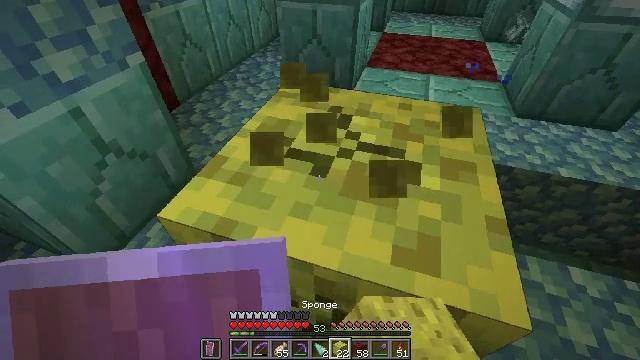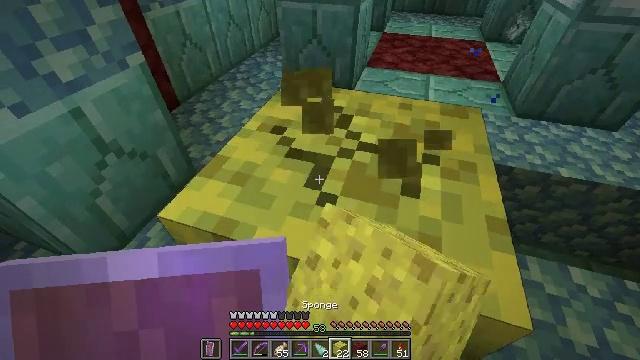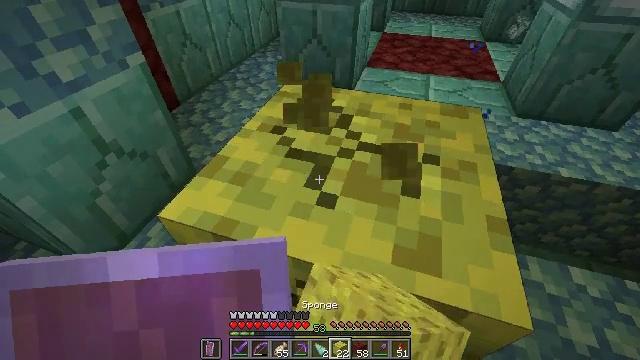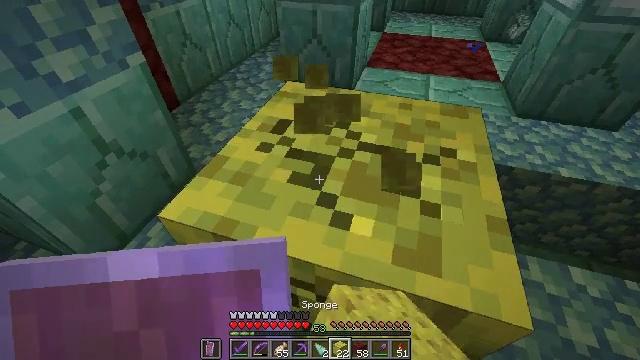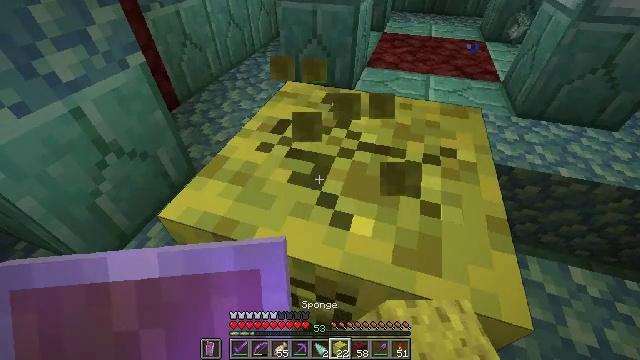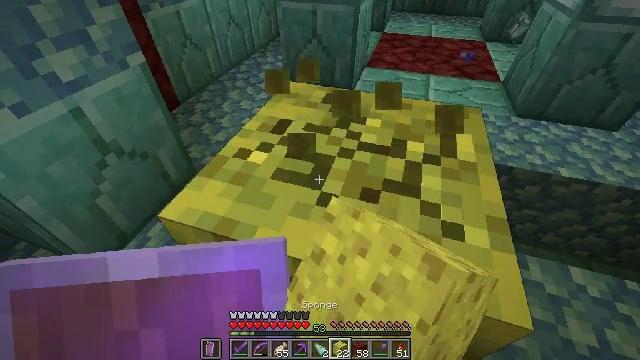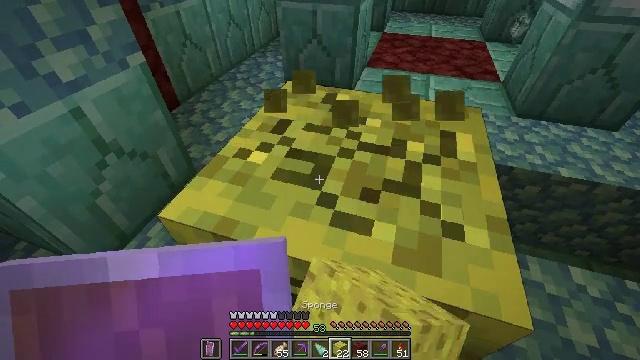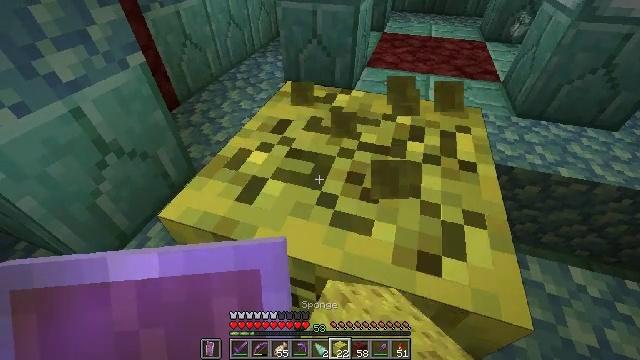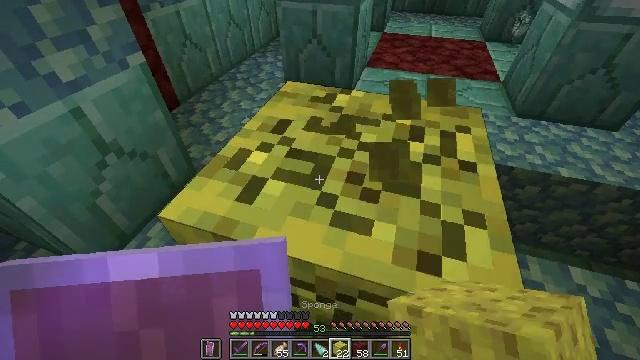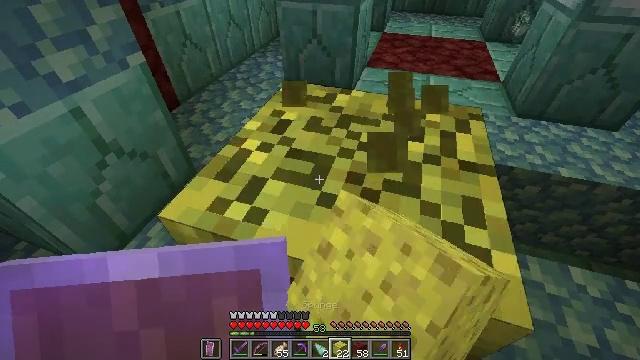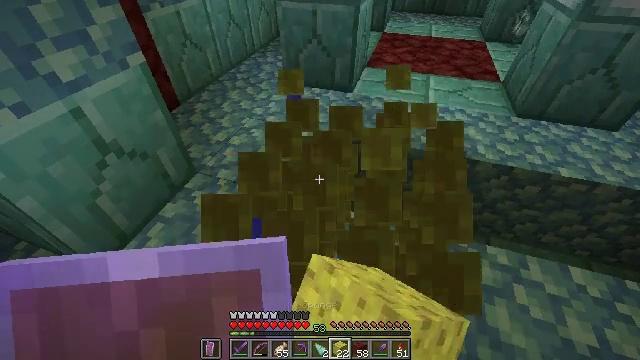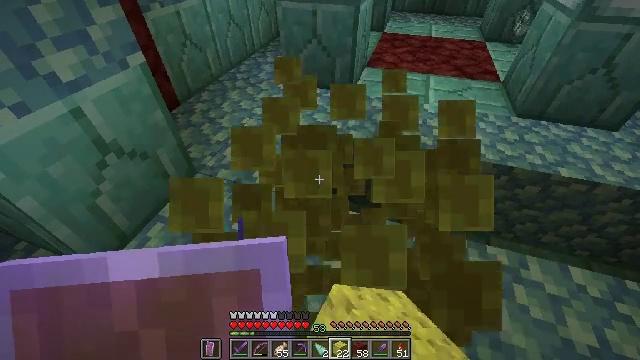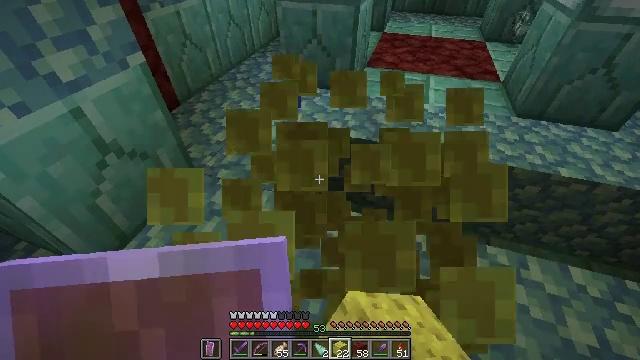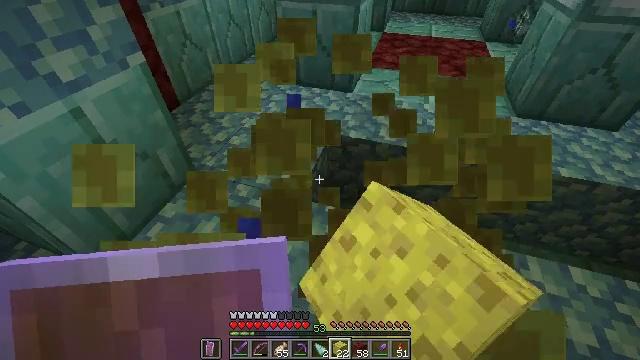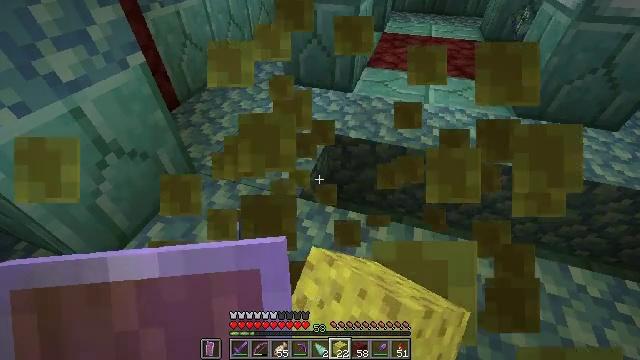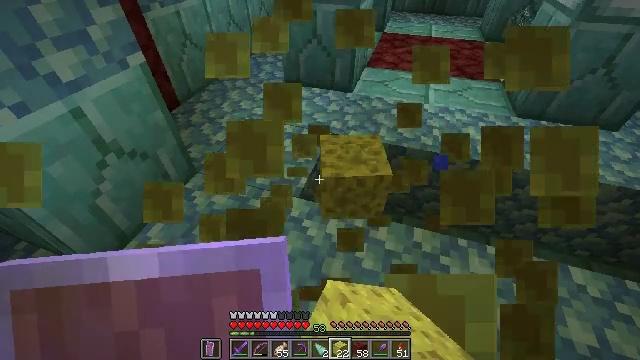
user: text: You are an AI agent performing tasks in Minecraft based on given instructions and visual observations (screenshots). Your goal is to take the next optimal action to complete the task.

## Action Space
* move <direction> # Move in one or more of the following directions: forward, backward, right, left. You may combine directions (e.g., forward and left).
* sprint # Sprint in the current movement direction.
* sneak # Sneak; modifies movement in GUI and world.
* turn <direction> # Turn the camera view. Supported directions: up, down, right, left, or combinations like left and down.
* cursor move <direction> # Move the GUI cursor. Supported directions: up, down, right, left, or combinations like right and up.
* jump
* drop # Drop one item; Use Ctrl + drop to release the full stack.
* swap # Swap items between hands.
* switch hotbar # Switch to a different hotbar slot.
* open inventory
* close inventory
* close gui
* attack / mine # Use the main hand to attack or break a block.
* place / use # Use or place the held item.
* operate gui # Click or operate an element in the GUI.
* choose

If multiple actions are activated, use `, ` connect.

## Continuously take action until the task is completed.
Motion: motion action
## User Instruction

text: Gather a wet sponge from the ocean.
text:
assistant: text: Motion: attack / mine
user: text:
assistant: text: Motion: attack / mine
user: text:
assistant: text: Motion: attack / mine
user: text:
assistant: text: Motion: attack / mine
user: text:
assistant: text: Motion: attack / mine
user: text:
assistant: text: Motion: attack / mine
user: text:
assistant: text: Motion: attack / mine
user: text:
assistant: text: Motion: attack / mine
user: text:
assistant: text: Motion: attack / mine
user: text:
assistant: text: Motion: attack / mine
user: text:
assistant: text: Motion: attack / mine
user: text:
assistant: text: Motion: attack / mine
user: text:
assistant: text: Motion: attack / mine
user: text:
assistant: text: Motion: attack / mine
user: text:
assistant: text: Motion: attack / mine
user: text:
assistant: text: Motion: attack / mine
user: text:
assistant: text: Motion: move forward, attack / mine
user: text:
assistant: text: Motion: move forward, attack / mine
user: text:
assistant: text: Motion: move forward
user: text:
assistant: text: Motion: move forward
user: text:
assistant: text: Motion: move forward
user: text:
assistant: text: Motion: move forward
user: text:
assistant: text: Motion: move forward
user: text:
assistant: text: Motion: move forward, turn right
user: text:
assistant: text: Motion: move forward, turn right and down
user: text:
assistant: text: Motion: turn right and down
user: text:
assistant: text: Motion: turn right and down
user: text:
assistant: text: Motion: turn right and down
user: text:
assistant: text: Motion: turn right and down
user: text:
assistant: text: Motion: turn right and up